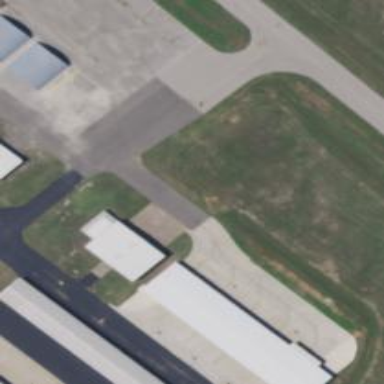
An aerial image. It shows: Image of taxiway at airport.